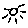
Label: sun